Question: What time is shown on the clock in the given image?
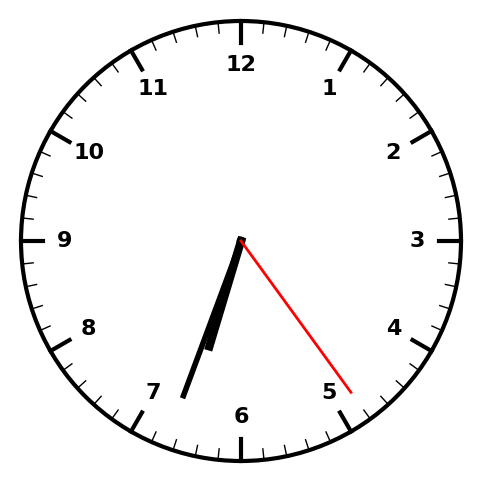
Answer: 06:33:24